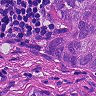
Metastatic tissue present: yes